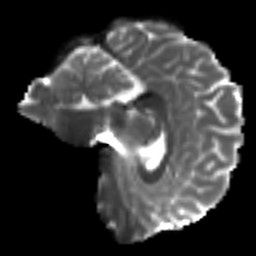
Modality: T2w
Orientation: sagittal
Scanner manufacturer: siemens
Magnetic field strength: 3 T
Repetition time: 9.6 s
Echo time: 0.077 s